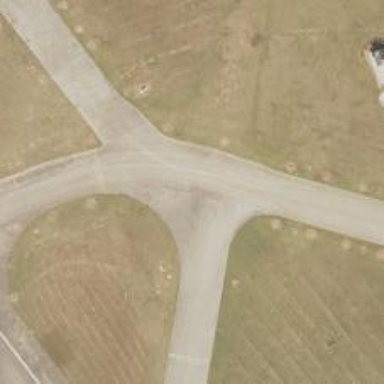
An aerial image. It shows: View of taxiway at the airport.